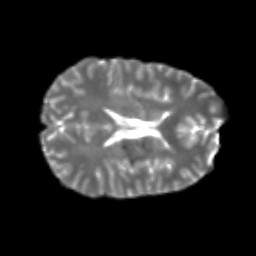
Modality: T2w
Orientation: axial
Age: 22
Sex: male
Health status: healthy
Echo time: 0.074 s